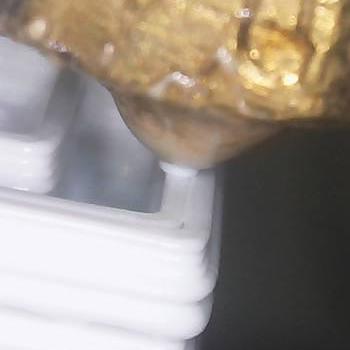
Flow rate: 168%